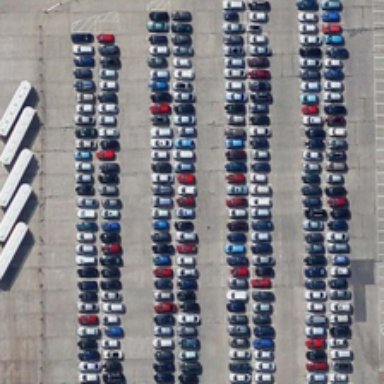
Many cars in different colors are parked in a parking lot .